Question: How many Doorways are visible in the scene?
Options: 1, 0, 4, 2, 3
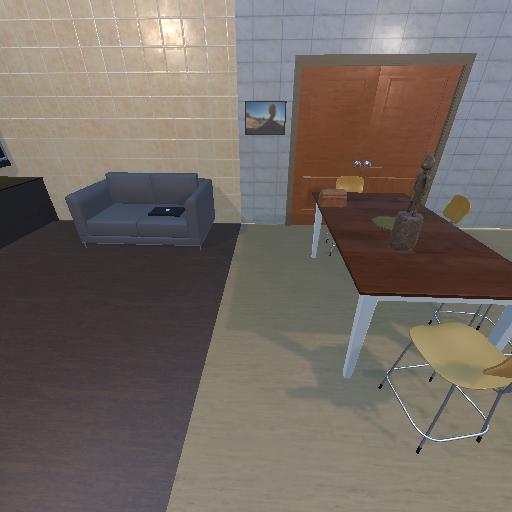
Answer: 1